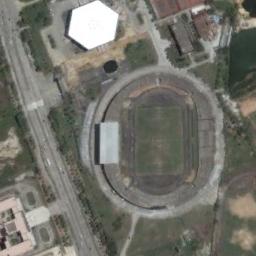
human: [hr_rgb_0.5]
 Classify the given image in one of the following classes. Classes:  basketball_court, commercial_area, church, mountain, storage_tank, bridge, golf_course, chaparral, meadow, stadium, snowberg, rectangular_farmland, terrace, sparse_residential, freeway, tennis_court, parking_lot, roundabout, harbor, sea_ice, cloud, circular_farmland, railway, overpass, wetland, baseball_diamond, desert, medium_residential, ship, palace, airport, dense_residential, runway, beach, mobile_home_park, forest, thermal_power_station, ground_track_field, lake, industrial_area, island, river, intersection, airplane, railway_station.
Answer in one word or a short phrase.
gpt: stadium